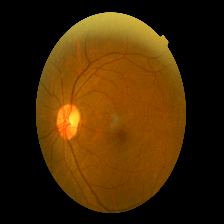
Diabetic retinopathy grade: Mild